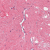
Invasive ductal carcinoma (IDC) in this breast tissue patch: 0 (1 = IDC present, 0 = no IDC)